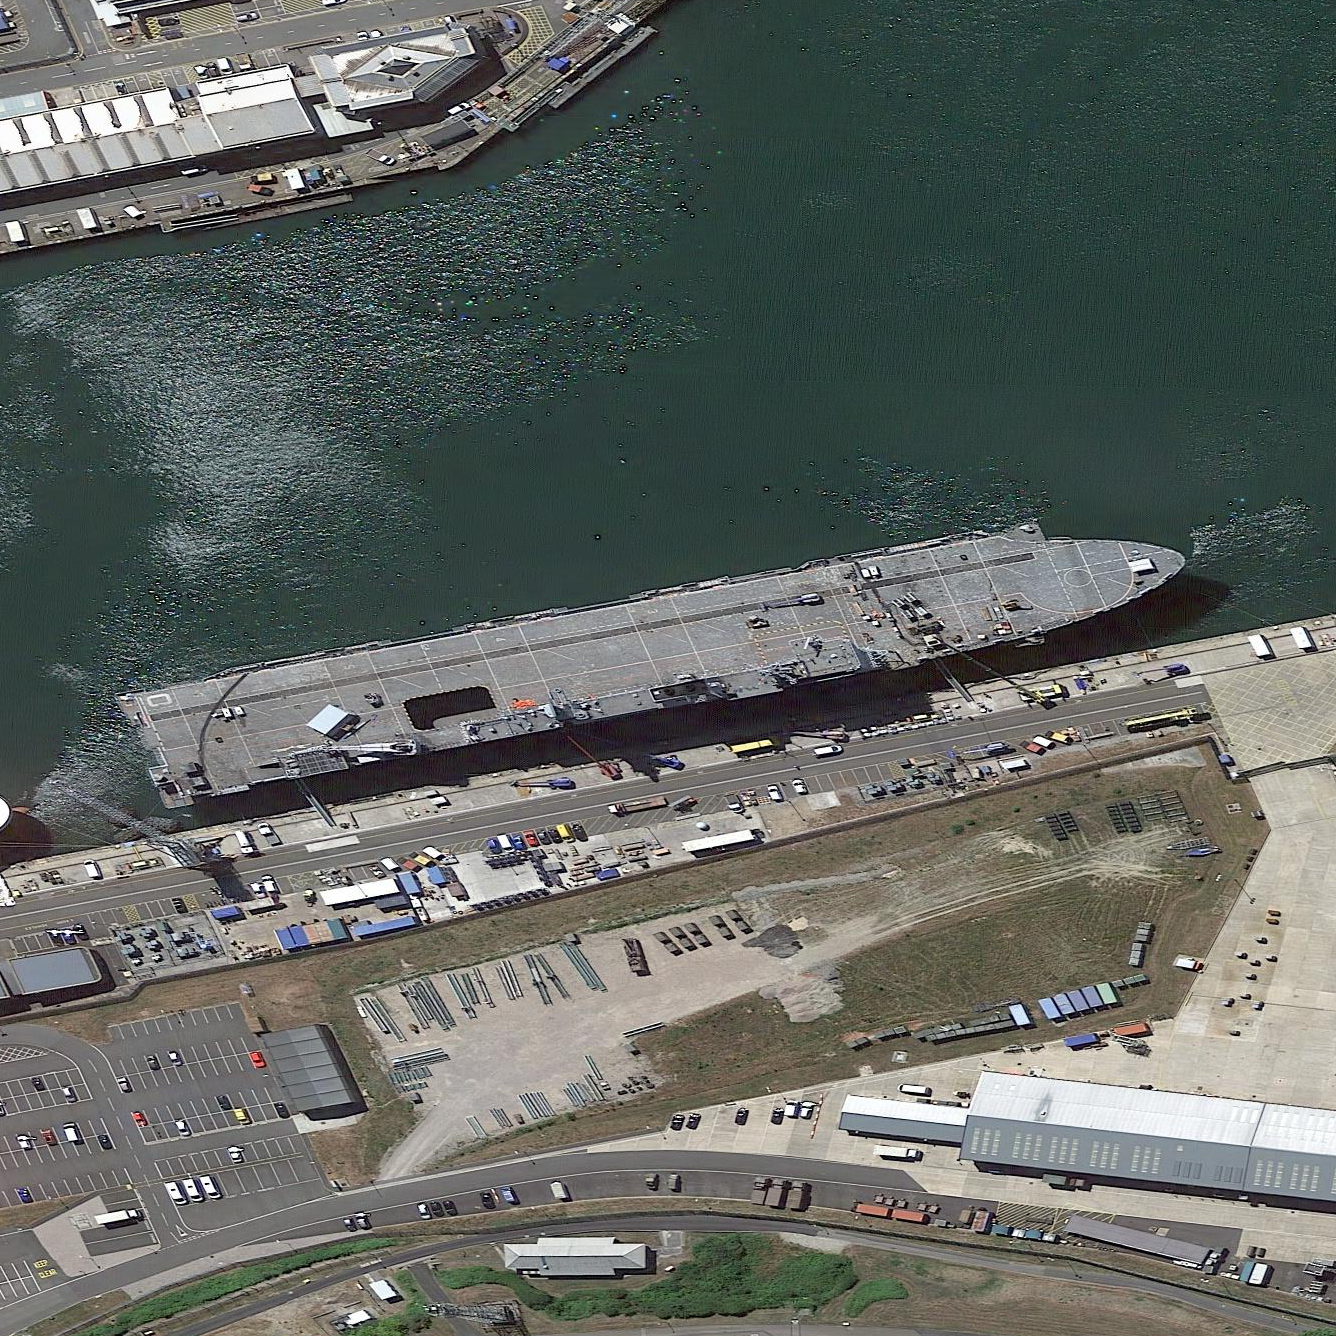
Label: assault